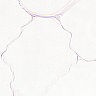
Metastatic tissue present: no